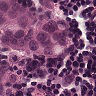
Metastatic tissue present: yes